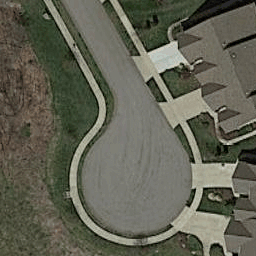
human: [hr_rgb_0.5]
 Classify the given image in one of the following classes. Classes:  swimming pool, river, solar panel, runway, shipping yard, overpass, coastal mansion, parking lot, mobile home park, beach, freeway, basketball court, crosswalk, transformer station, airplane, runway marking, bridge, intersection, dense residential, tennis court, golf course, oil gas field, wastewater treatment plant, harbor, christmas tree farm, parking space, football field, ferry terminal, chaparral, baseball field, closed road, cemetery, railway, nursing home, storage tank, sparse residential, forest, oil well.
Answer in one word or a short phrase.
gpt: closed road